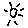
Label: sun